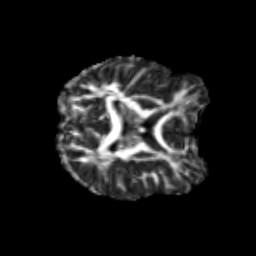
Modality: FA
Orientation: axial
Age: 19
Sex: male
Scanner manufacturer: siemens
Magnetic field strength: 3 T
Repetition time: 3.5 s
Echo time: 0.125 s